Group 1:
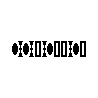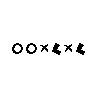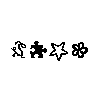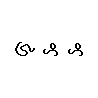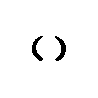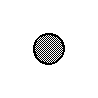
Group 2:
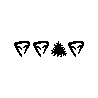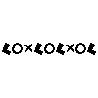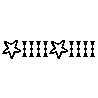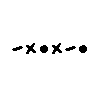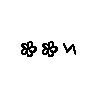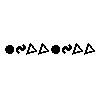
Rule separating the two groups: Ways of representing the sequence "ABABCBACCBAC" by grouping its elements into equal-sized blocks and relabelling them (identical blocks are represented by the same element) vs. representations of different sequences.
Concepts: element_grouping
Comments: The solver isn't expected to word their solution as it is put above, but to notice that the sequences on the left all "agree" with each other under the aforementioned grouping rule. The 12-element sequence in EX10249 can be "squashed down" into the 6-element sequence in EX10251, which in turn can be "squashed down" into the 3-element sequence in EX10252.
Author: Leo Crabbe